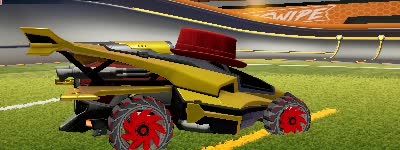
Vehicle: aftershock